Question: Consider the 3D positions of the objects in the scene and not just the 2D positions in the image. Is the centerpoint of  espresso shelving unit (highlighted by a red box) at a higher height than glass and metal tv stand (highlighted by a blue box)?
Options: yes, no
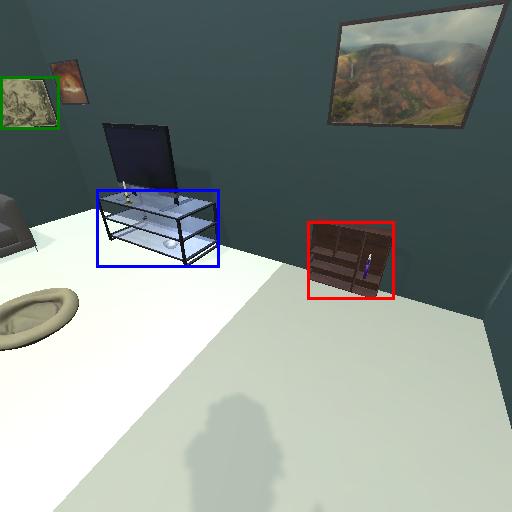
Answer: yes